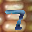
Label: 7